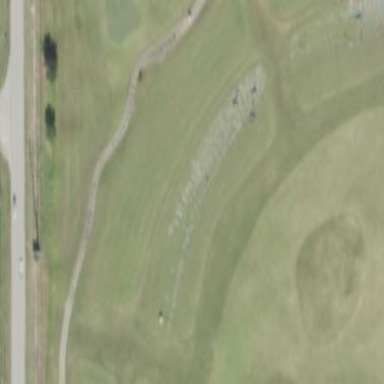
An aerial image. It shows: Golf tee on grassy land.